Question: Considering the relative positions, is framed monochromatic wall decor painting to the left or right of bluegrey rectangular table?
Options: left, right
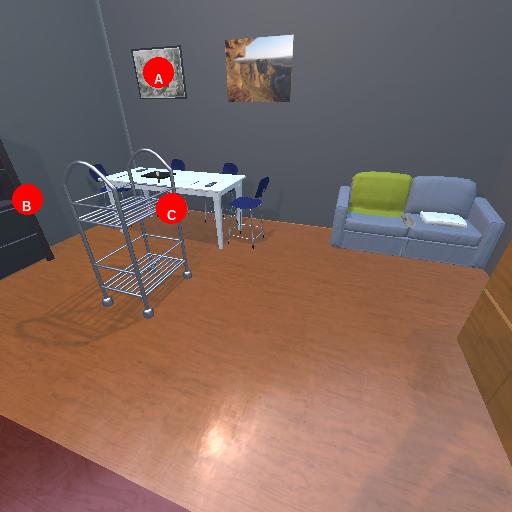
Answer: left